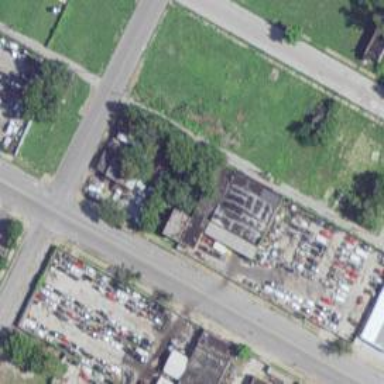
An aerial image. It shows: Industrial area designated as scrap yard.